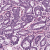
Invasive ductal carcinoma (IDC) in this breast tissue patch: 1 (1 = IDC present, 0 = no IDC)